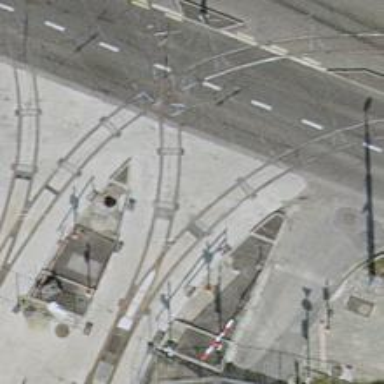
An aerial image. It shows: Tram crossing on the railway.